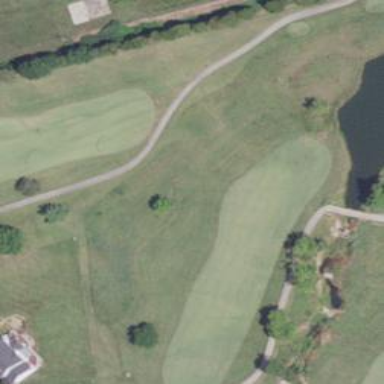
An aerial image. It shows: View of golf hole.